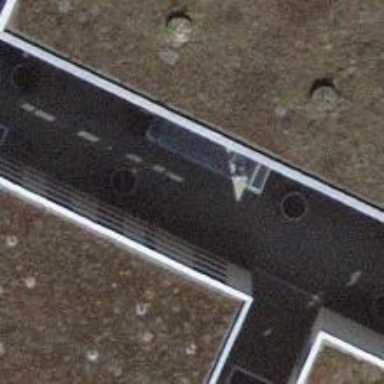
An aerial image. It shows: Rack for bicycle parking.